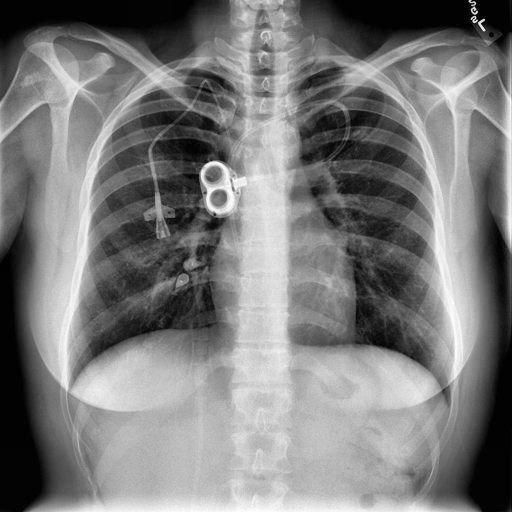
Finding: NORMAL